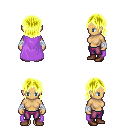
a pixel art fantasy rpg character, female body template, human, tanned skin, lavender cape, magenta pants, gold long bangs hairstyle, white cloth bandages, brown shoes, four views (front, back, left, right), 2x2 character sprite sheet, small pixel art, hard edges, no anti-aliasing